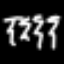
Label: squiggle